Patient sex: M
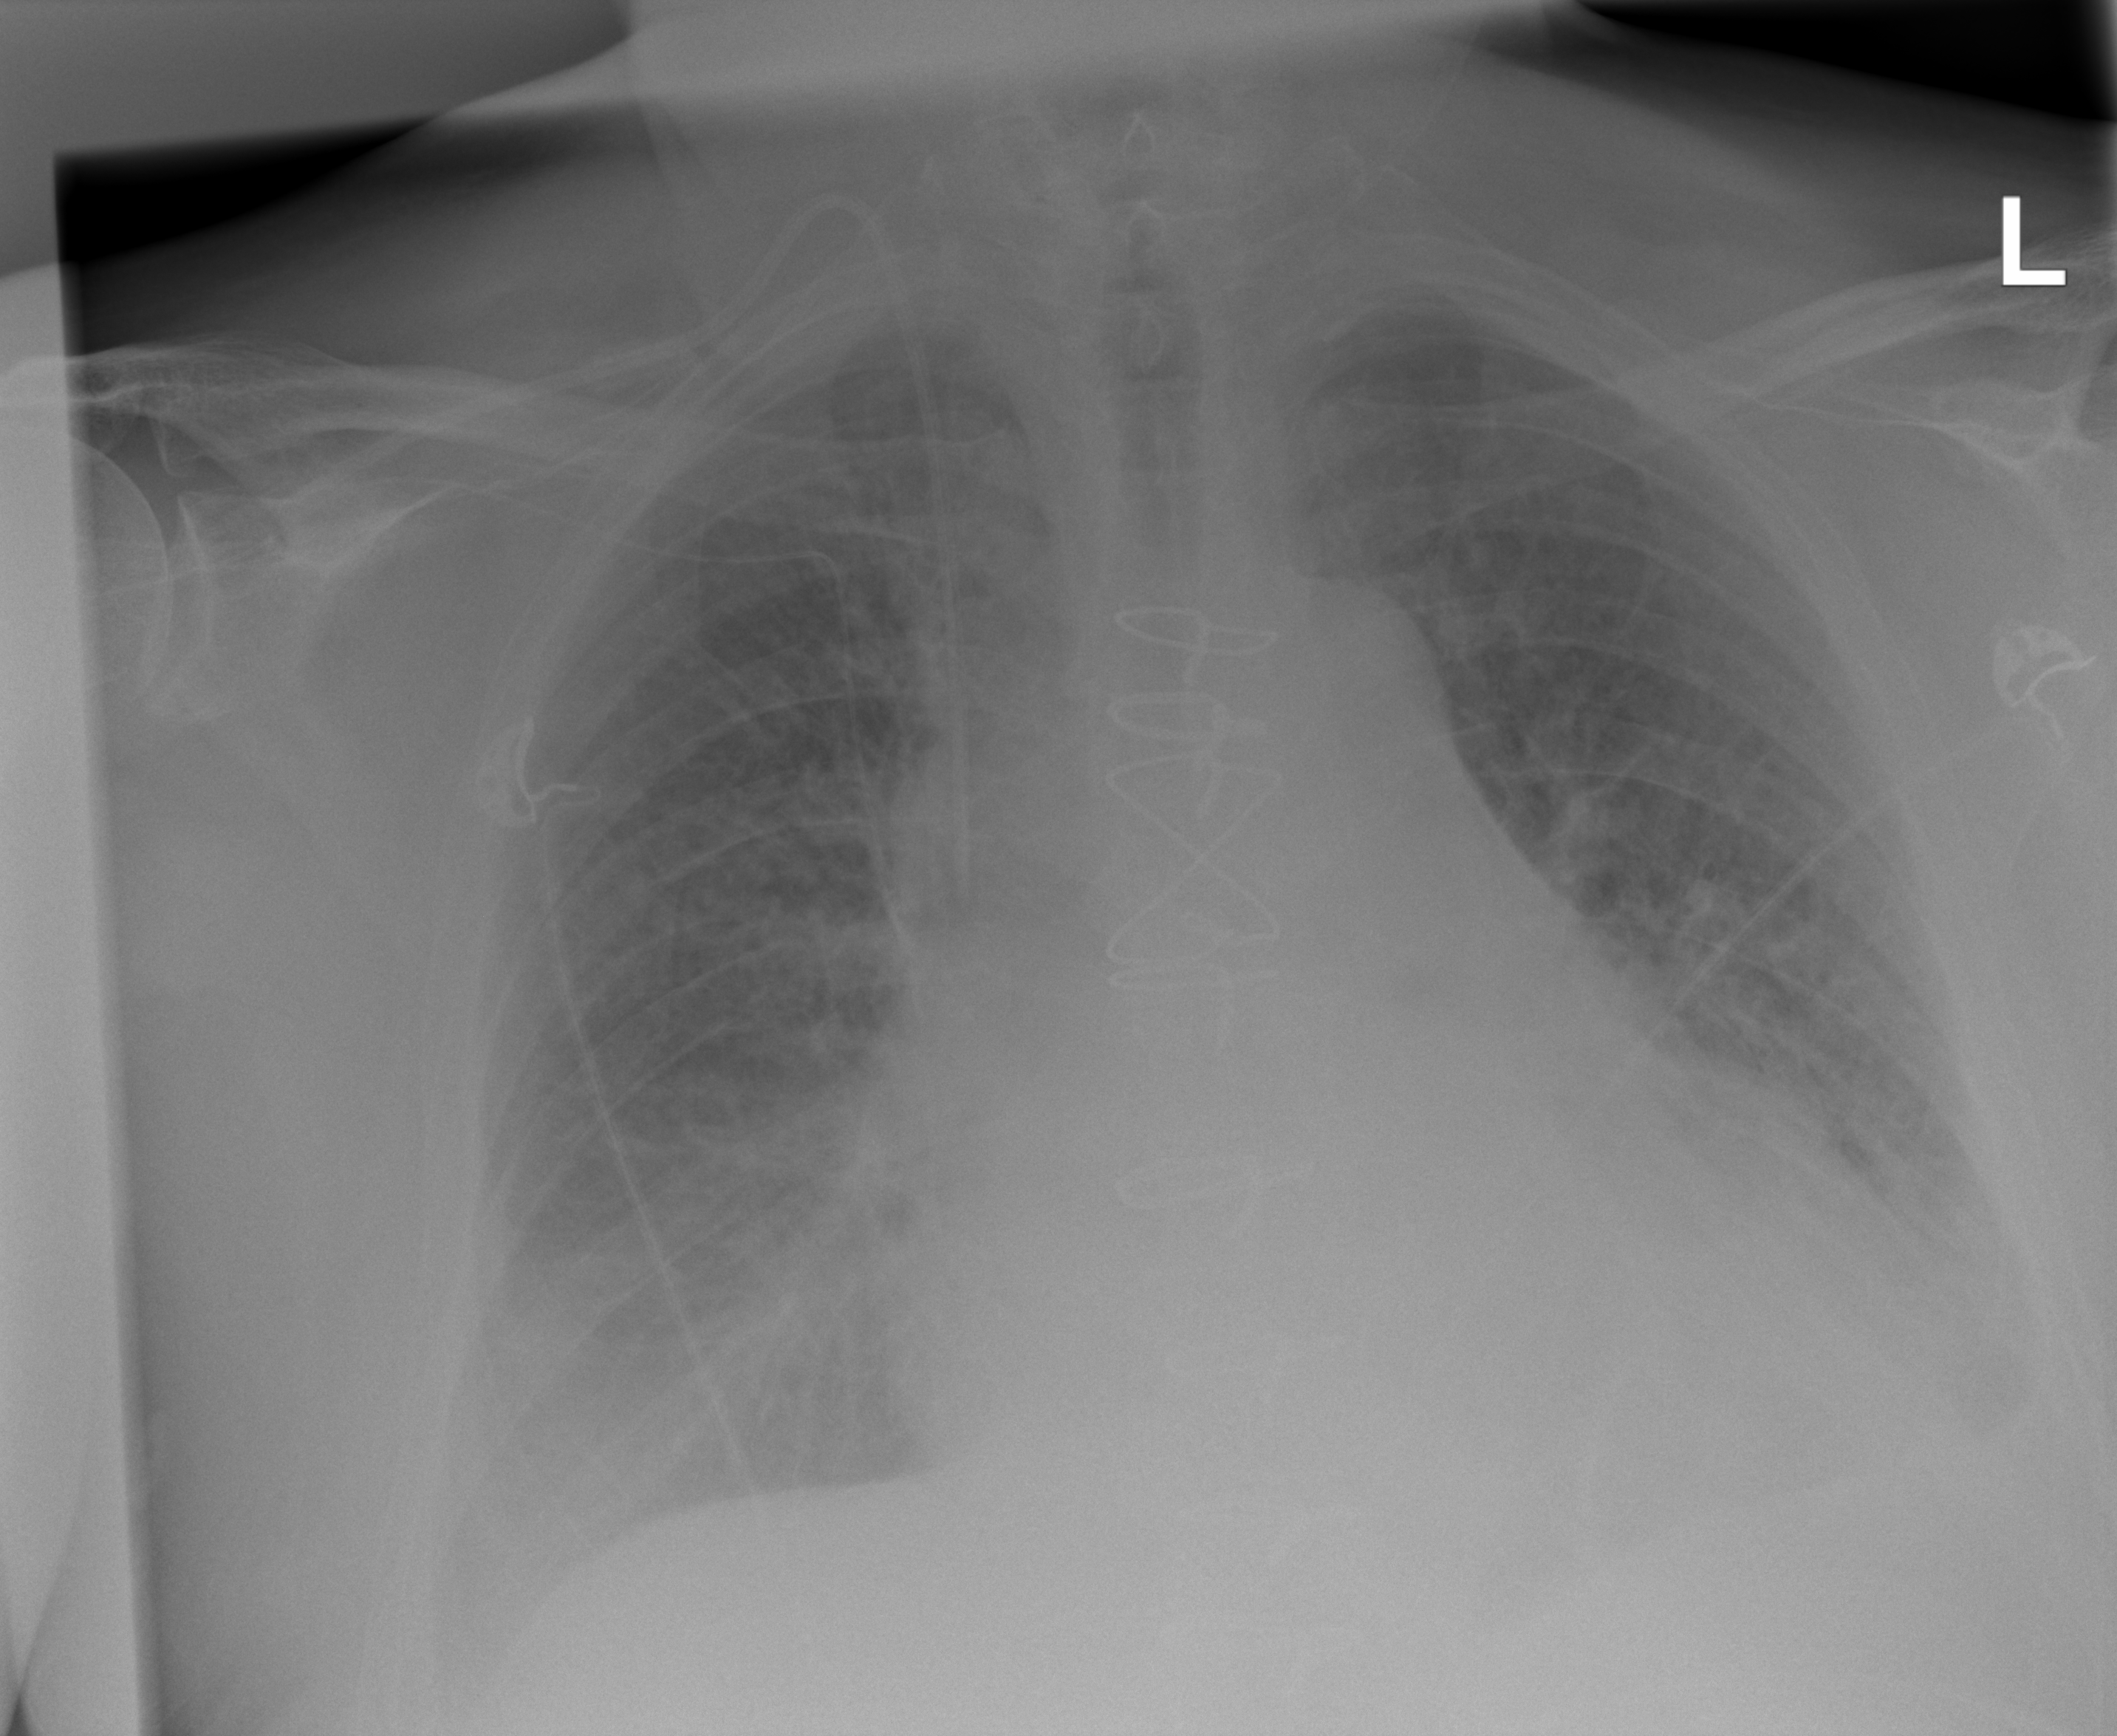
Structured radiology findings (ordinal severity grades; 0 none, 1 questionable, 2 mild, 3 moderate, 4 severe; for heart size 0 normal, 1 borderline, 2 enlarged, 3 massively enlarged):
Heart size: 2
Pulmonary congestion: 2
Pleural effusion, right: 2
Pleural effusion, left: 2
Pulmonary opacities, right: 1
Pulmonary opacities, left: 1
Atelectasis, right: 2
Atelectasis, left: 2